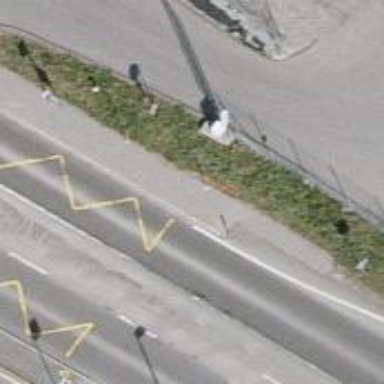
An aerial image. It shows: Sidewalk with public transport platform.